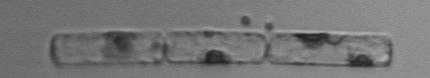
Label: Guinardia_delicatula